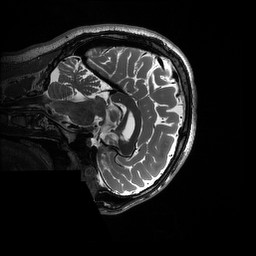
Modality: T2w
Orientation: sagittal
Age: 22
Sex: male